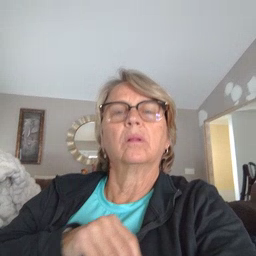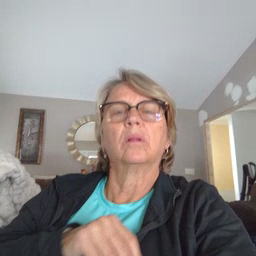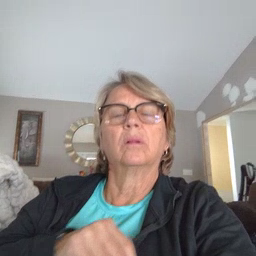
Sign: owl